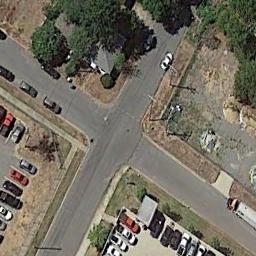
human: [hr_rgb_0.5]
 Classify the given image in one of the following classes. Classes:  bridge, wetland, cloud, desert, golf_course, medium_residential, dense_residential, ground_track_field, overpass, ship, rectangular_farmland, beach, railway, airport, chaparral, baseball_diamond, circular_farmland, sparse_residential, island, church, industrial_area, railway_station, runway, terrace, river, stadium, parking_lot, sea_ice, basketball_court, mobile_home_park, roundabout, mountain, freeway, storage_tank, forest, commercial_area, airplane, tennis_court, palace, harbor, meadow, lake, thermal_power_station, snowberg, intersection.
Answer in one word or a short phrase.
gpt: intersection